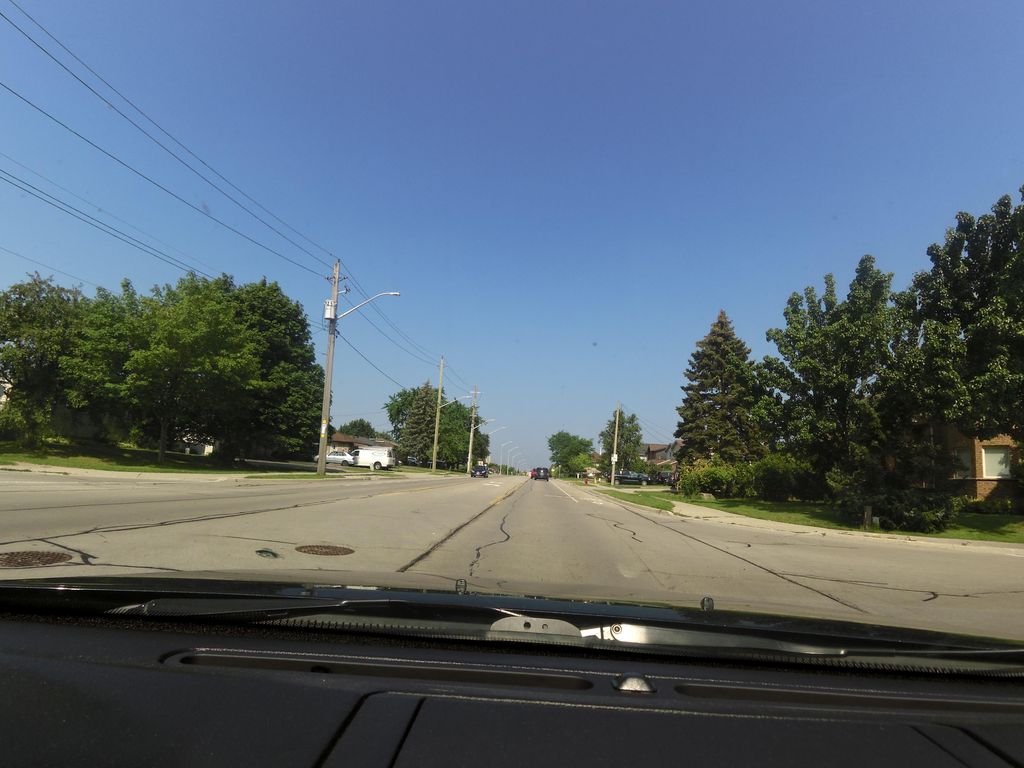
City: hamilton